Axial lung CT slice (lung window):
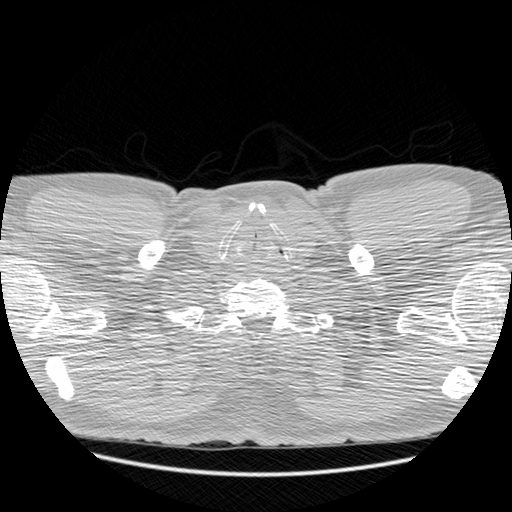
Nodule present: no